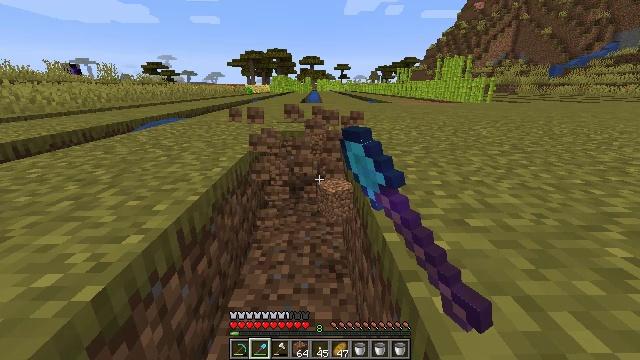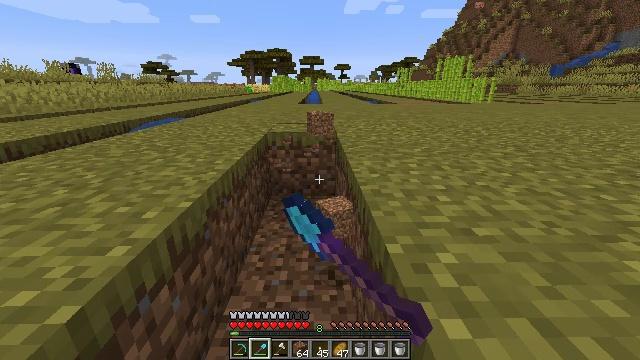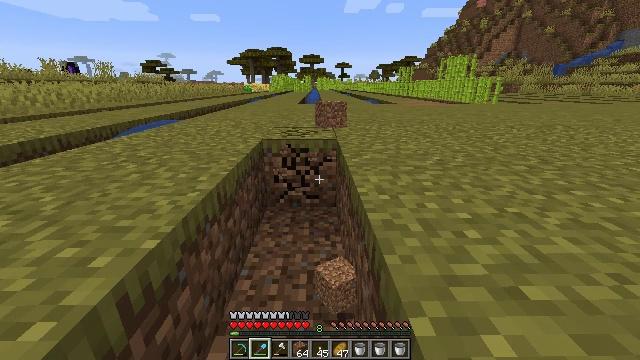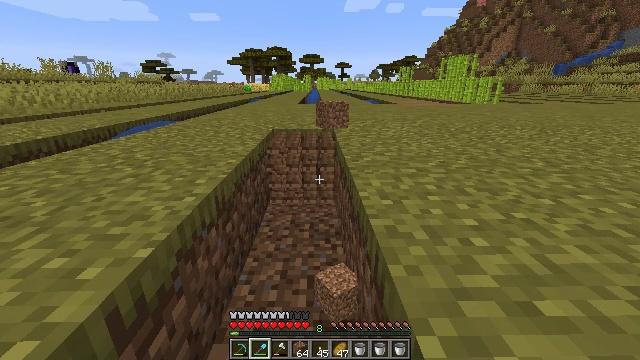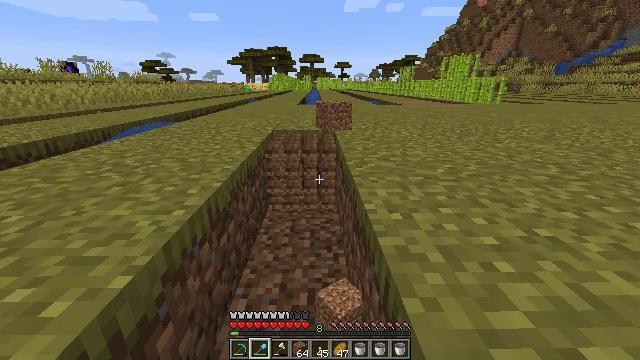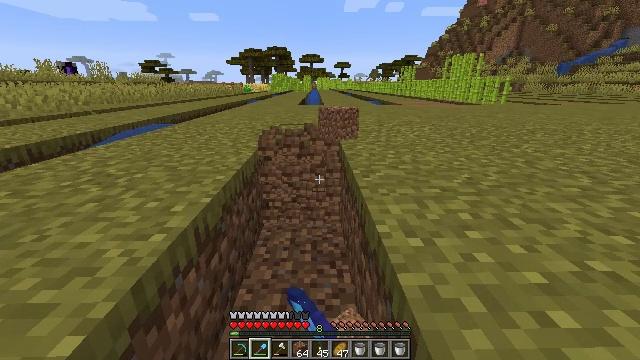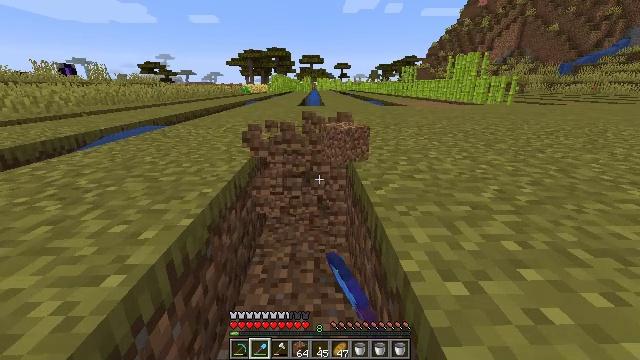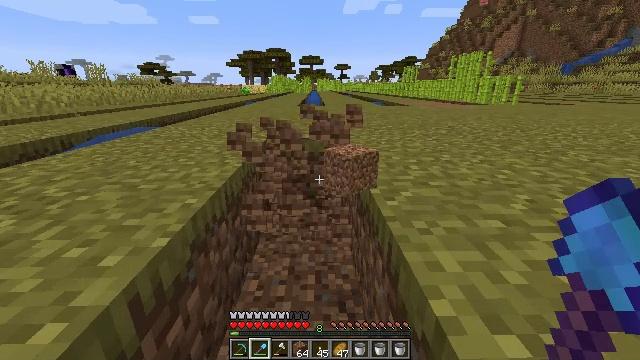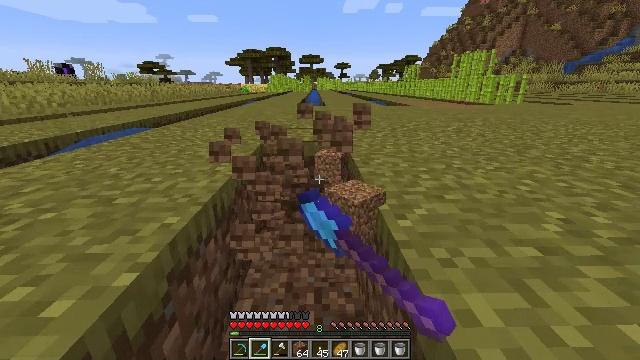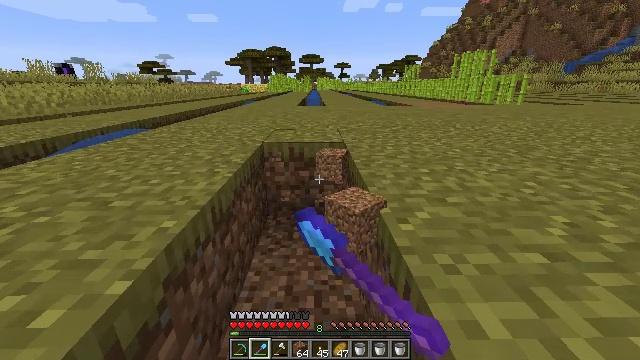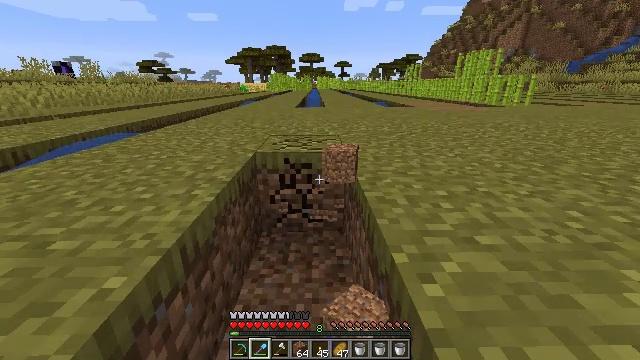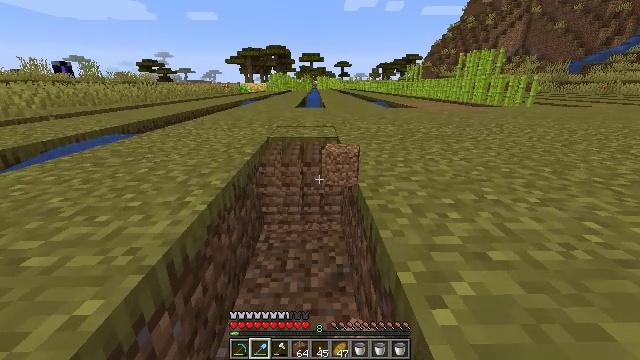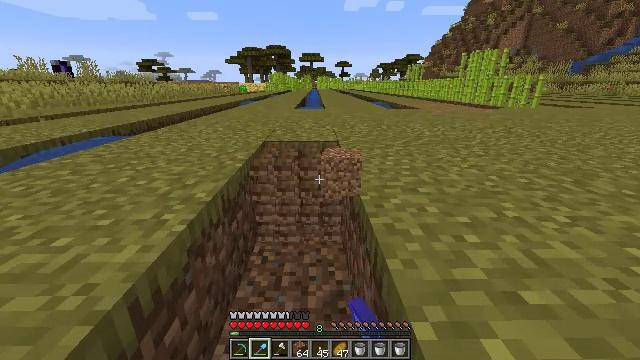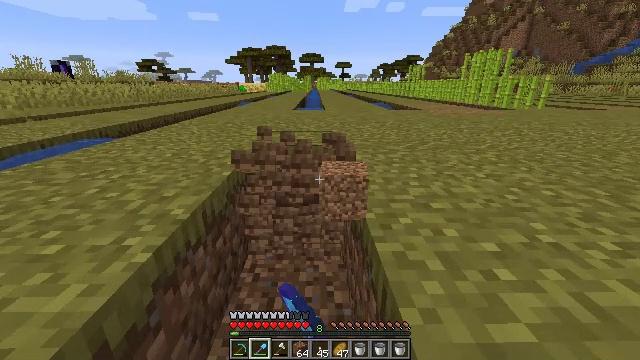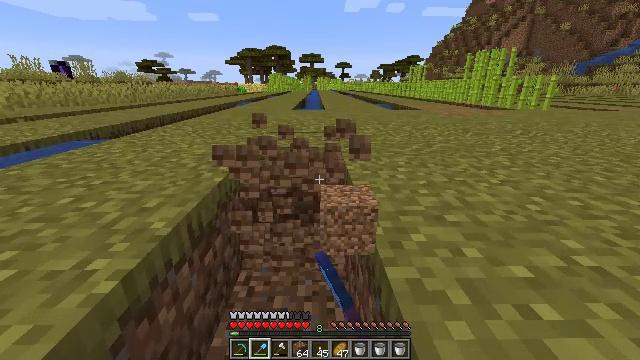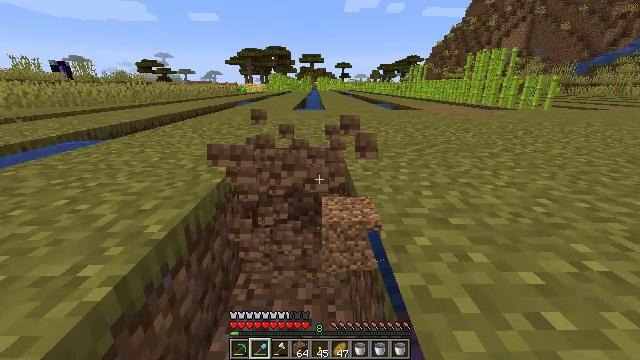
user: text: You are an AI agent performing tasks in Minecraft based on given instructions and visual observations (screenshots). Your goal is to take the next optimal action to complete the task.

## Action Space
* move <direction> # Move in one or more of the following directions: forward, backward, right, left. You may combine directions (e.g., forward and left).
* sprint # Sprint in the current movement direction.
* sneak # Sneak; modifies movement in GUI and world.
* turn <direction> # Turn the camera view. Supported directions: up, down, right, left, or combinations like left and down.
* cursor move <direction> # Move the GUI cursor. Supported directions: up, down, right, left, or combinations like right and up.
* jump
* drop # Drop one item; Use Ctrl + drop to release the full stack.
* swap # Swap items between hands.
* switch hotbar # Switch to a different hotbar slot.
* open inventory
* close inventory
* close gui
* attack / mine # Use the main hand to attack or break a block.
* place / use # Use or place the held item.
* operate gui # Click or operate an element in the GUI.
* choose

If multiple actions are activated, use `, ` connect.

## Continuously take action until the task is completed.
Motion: motion action
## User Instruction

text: Break the grass block.
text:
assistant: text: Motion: move forward, attack / mine
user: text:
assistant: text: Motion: move forward, attack / mine
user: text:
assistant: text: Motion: move forward, attack / mine
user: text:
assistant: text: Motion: move forward, attack / mine
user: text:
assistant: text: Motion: move forward, attack / mine
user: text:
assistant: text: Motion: move forward, attack / mine
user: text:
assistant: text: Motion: move forward, attack / mine
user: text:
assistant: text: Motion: move forward, attack / mine
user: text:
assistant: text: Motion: move forward, attack / mine
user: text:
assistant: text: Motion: move forward, attack / mine
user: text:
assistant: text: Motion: move forward, attack / mine
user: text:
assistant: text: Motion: move forward, attack / mine
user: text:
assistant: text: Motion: move forward, attack / mine
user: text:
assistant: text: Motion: attack / mine
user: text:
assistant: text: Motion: attack / mine
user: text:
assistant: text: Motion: move forward, attack / mine
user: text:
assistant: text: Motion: move forward, attack / mine
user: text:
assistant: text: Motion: move forward, attack / mine
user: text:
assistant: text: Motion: move forward, attack / mine
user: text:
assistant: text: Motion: move forward, attack / mine
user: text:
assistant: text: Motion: move forward, attack / mine
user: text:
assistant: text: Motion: move forward, attack / mine
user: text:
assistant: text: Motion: move forward, attack / mine
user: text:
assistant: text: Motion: move forward, attack / mine
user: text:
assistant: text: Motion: move forward, attack / mine
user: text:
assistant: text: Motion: move forward, attack / mine
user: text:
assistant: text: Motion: move forward, attack / mine
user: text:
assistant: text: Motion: move forward, attack / mine
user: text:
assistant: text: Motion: move forward, attack / mine
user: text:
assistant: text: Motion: move forward, attack / mine